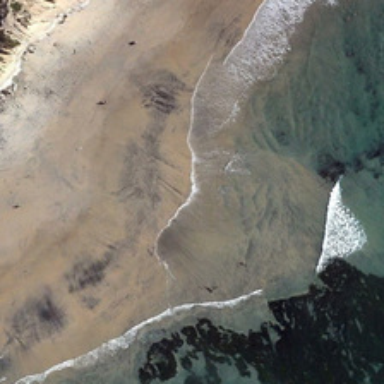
This is a beach with deep green water .